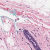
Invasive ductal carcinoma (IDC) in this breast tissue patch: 0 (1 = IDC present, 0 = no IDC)